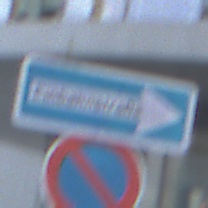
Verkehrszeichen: EinbahnstrasseRechtsweisend
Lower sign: EingeschraenktesHalteverbot
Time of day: SunriseSunset
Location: Outdoor (Urban)
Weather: PartlyCloudy
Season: NotSpecified
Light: Natural